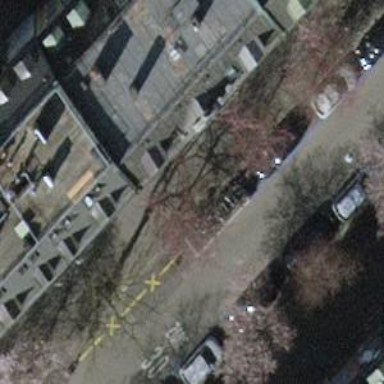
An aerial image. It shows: Tree-lined avenue.